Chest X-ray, AP view. Patient: 29 years old, sex M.
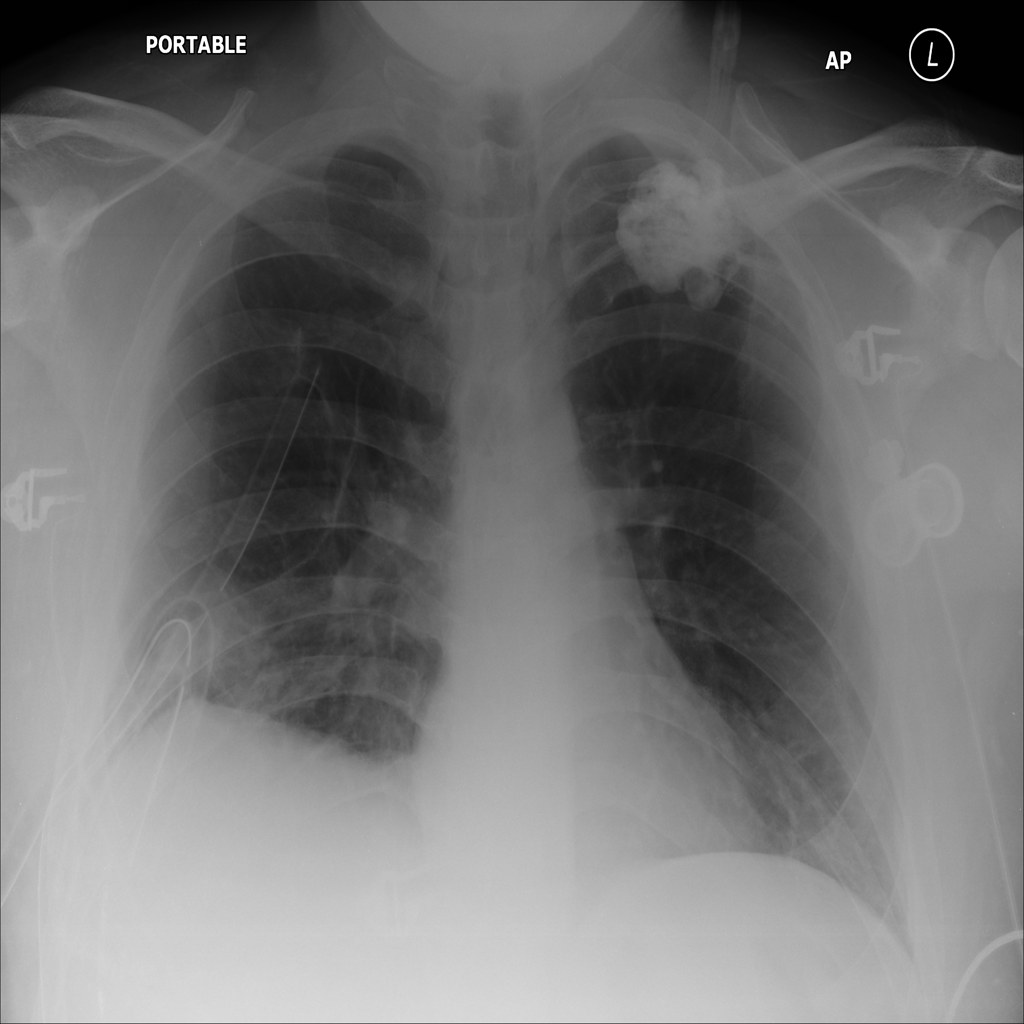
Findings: Infiltration, Mass